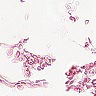
Metastatic tissue present: no